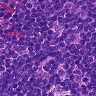
Metastatic tissue present: no